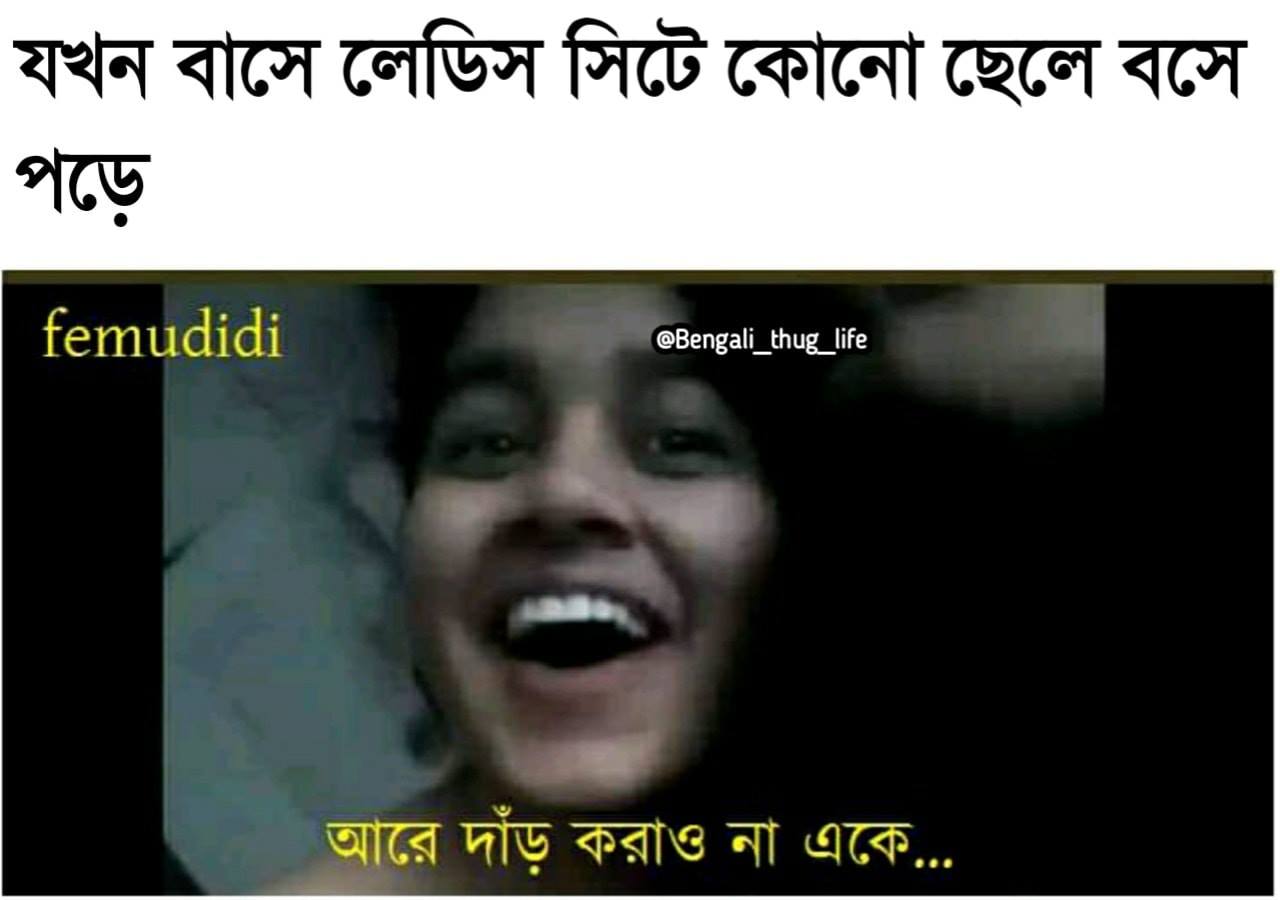
Caption: যখন বাসে লেডিস সিটে কোনো ছেলে বসে পড়ে    femudidi   আরে দাঁড় করাও না একে...
Label: hate